一年级 · 算术
玲比娇娇少画了几幅画?娇娇比豆豆多画了几幅画?

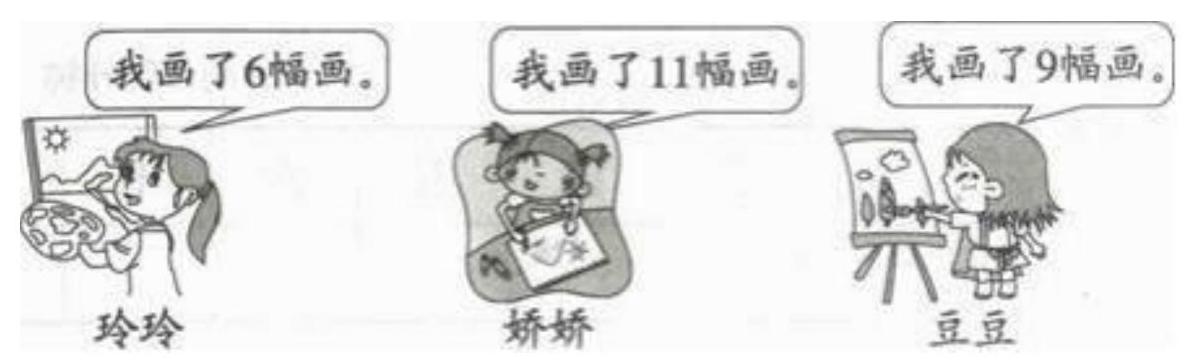
答案: 11-6=5$ (幅)

$11-9=2$ (幅)

答: 玲玲比娇娇少画了 5 幅画, 娇娇比豆豆多画了 2 幅画。